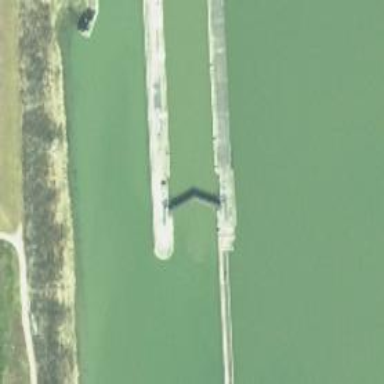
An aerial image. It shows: Lock gate along waterway.